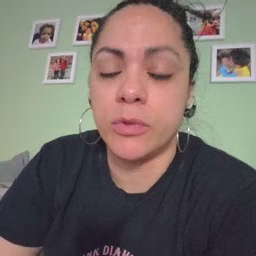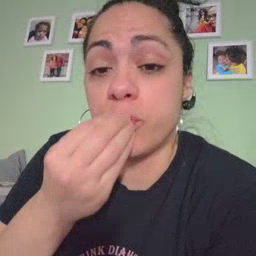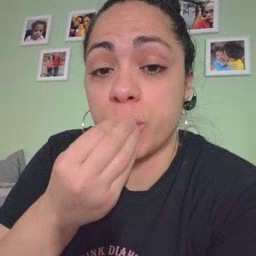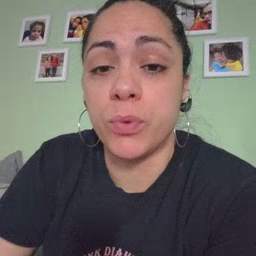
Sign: food